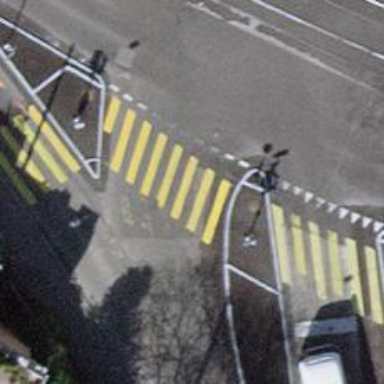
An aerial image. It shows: Crossing with traffic signals. It is zebra crossing.